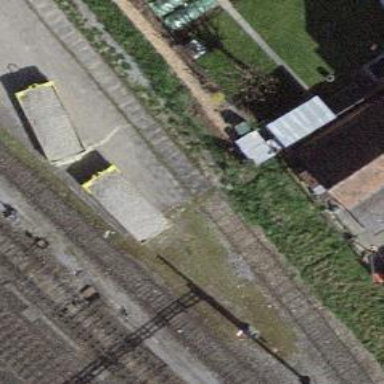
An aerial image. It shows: Single railway spur track.